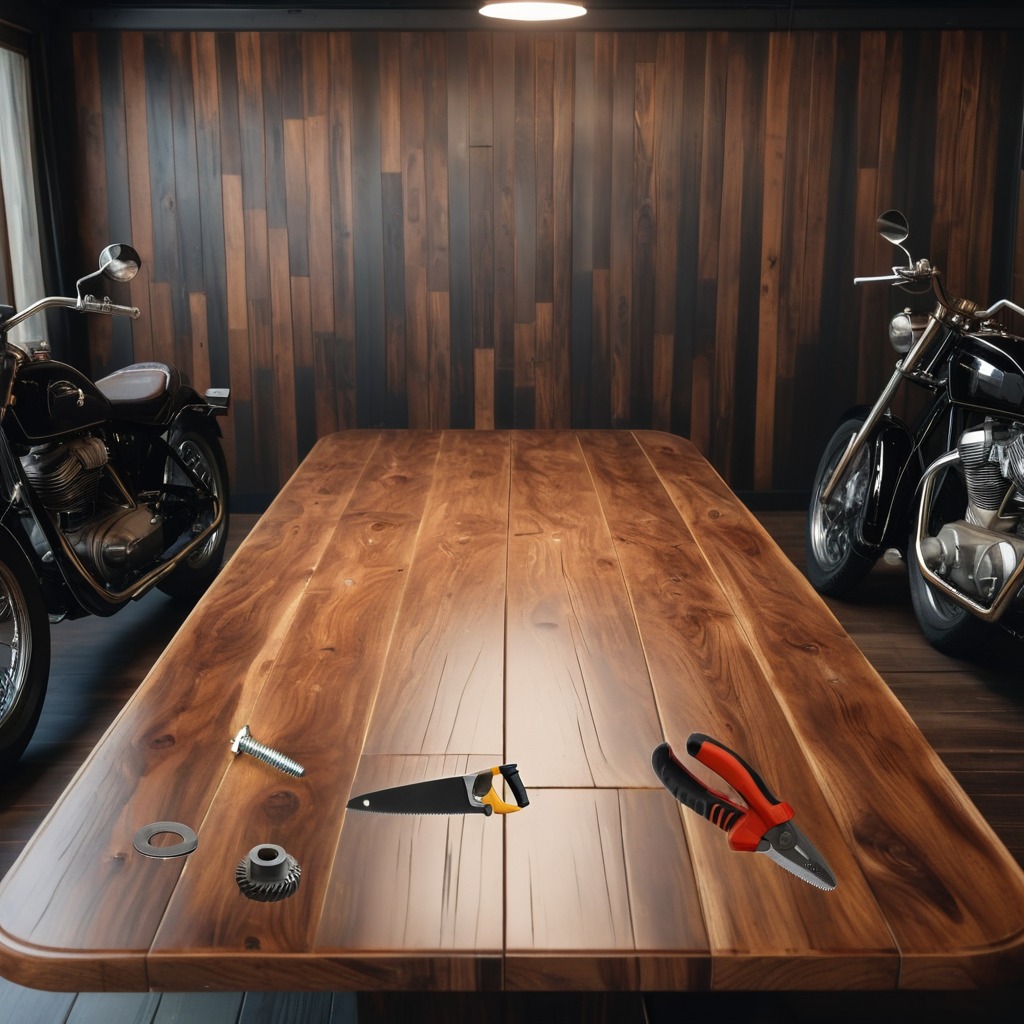
A metal gear with teeth is lying on the wooden table.